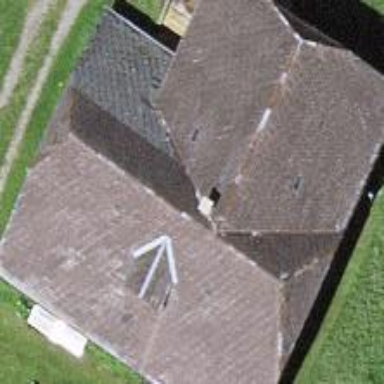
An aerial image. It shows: Farm building.